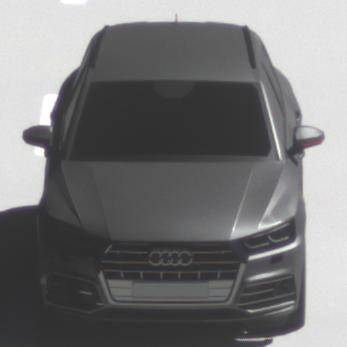
Make: Audi
Model: Q5 45 TFSI
Detailed model: Q5 (FY)
Model produced from: 2019/01
Model produced until: 2019/05
Doors: 5
Color: gray
Road condition: dry road
Daytime: morning or afternoon
Contrast: high contrast